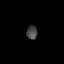
Tissue: lung
Cell type: Epithelial cells
Senescence score: 0.2267
Nuclear area (px): 146
Mean DAPI intensity: 68.952